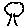
Label: tree